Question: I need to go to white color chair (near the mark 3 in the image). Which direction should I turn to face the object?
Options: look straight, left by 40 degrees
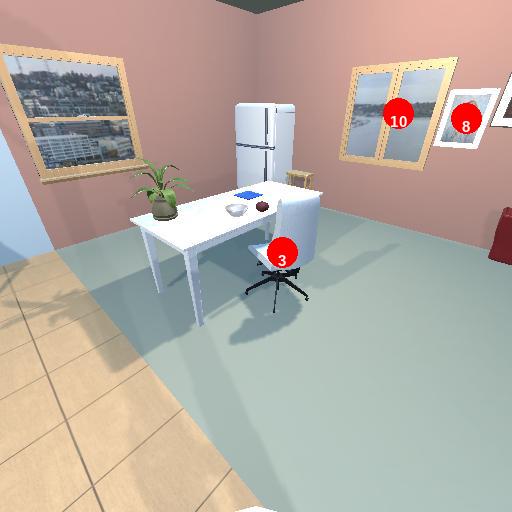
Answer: look straight